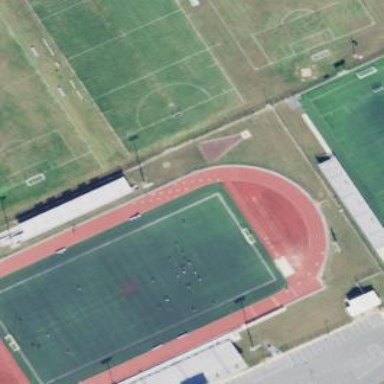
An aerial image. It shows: American football pitch for leisure and sport activities.